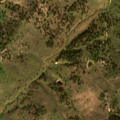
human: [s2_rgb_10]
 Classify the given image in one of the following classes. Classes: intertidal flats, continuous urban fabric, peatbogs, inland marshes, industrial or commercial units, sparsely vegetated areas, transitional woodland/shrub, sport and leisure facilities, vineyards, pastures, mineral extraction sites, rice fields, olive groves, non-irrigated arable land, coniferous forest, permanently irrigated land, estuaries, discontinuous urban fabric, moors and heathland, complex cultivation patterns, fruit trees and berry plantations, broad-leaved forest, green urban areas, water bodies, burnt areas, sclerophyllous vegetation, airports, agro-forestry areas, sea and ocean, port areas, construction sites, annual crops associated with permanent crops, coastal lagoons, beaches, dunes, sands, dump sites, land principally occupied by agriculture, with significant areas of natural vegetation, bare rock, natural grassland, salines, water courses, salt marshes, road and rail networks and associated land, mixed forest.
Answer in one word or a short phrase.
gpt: pastures, agro-forestry areas, broad-leaved forest